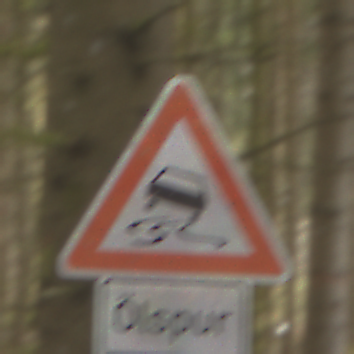
Verkehrszeichen: SchleuderOderRutschgefahr
Zusatzzeichen unten: HinweiseAufGefahrenDurchVerbaleAngabe1
Umgebung: Outdoor, Nature
Tageszeit: MorningAfternoon
Wetter: Overcast
Licht: Natural
Jahreszeit: Winter
Kontrast: LowContrast